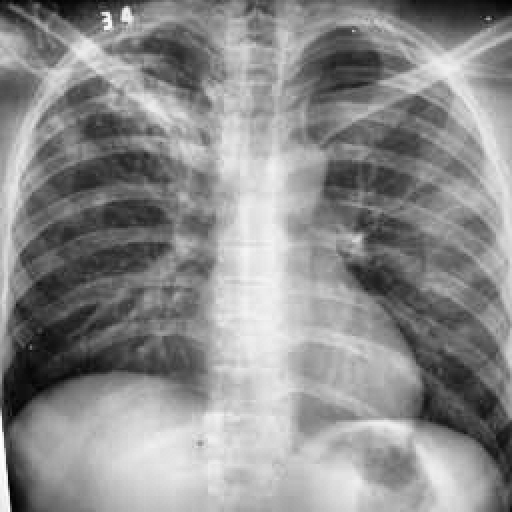
Finding: TUBERCULOSIS